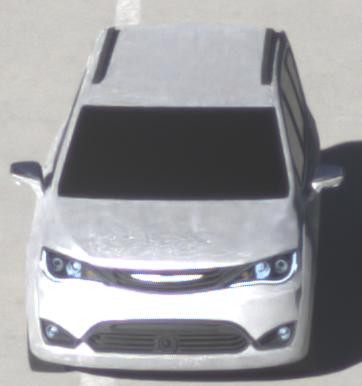
Make: Chrysler
Model: Pacifica
Detailed model: -
Model produced from: 2016
Model produced until: 2020
Doors: 5
Color: white
Road condition: wet road
Daytime: sunrise or sunset
Contrast: medium contrast